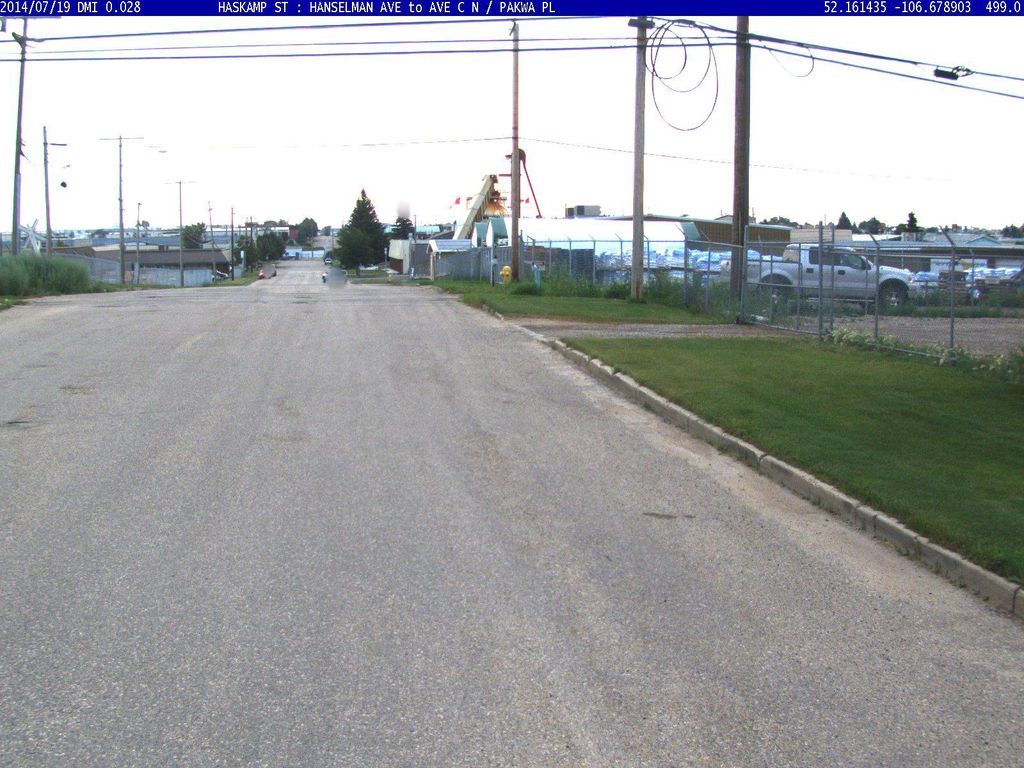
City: saskatoon